Aerial crown-view tile of a tropical tree (Barro Colorado Island, Panama), acquired 20250217:
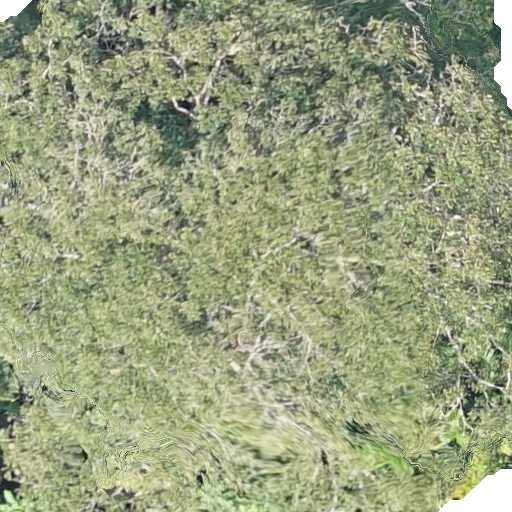
Species: Dipteryx oleifera
GBIF accepted scientific name: Dipteryx oleifera
Crown area: 536.738 m²